Question: I have this jQuery code:
'''
if ($fabricante.length > 0) {
var fabricante = $fabricante.val();
$fabricante.select2({
ajax: {
...
},
formatAjaxError: function () {
...
}
}).change(function () {
$.get(Routing.generate('obtenerFabricanteProductoSolicitud'), {id: $id}, 'json').done(function (data, textStatus, jqXHR) {
if (data.success === true) {
...
$('.editable-pais').on("click", function (e) {
e.preventDefault();
$.get(Routing.generate('obtenerPaisesFabricantes'), {fabricante_distribuidor_id: data.ent.id, producto_solicitud_id: data.ent.idProductoSolicitud}, 'json').done(function (data, textStatus, jqXHR) {
....
});
});
}
});
});
}
'''
Because the nature of the code and because I update the DOM with new element on the first '$.get()' Ajax call then I need a second Ajax call on '.done()' callback of the first one '$.get()', is that a good practice or not? I'm running this doubt for a while and need some advice from someone than Google results
So I'm testing my own code with nested Ajax calls and I'm running the problem issued by @art-mcbain as the image below shows:

A brief explanation, three rows with three button at last TD, trigger click on first button (+ image) will return three calls for subsequent '.editable-pais', trigger click event on the second one will produce two calls for subsequent '.editable-pais' and so on and I think if I have twenty rows and do a click event on the first one then I'll have 20 calls and that's insane. So, if the nested Ajax call, depends on the previous one and elements are added on the DOM dynamically, how do I prevent this behavior? This is how the code for each row looks like (example for the first one in the image above):
'''
<tr data-id="1" data-idproductosolicitud="18">
<td><input type="checkbox" value="18" name="fabLinkChoice[]"></td>
<td>Dist1</td>
<td>DDDDD</td>
<td class="has_pais fabTd-18"></td>
<td><PHONE></td>
<td><a data-backdrop="static" data-target="#addPaisesFabricante" data-toggle="modal" data-iteration="0" data-id="18" data-idpais="1" class="editable-pais" href="javascript:void(0)"><i title="" data-placement="top" data-toggle="tooltip" class="fa fa-plus-circle" data-original-title="Agregar paises"></i></a></td>
</tr>
'''
Any advice? Workaround? Possible solution?
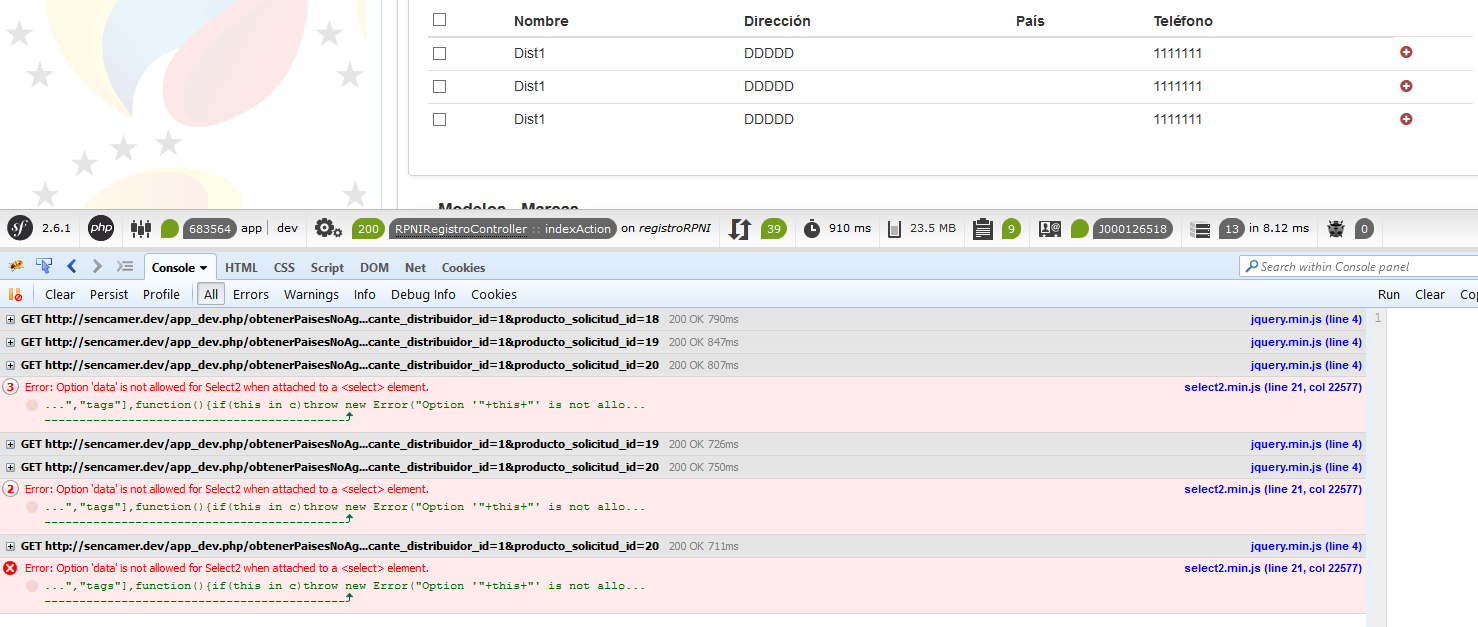
Answer: Nesting isn't necessarily bad, however an issue here is that if the code above is called more than once over any elements with the class 'editable-pais' that existed the last time the code was called you will end up with more than one click handler. This will generate multiple requests to your inner request's URL.
If you don't need data from the first call to complete this call, or the data can be obtained by other means, you may want to consider un-nesting them. jQuery offers the ability to do delegated callbacks if you need to capture events from elements that may not exist yet:
'''
$("selector for parent element").on("click", ".editable-pais", function (event) { ... });
'''